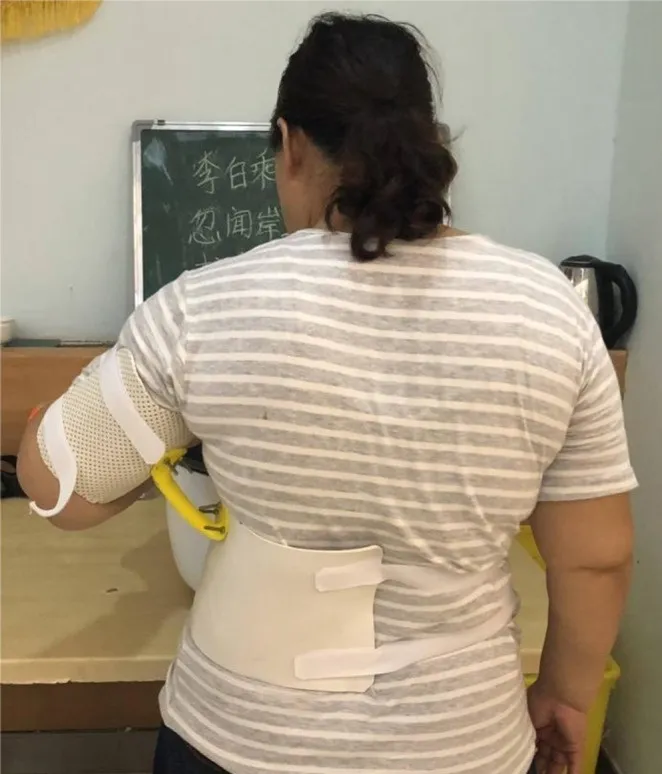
Functional Brace Wearing.
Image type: medical_photograph (skin_photograph)